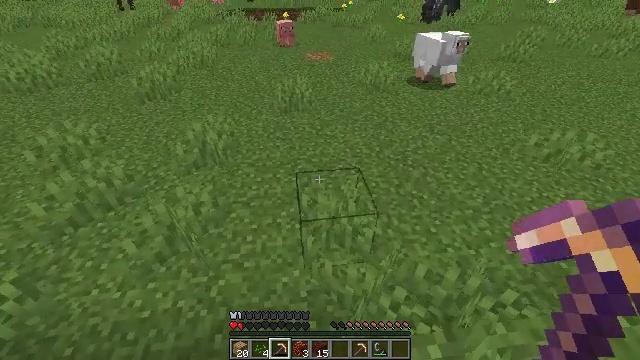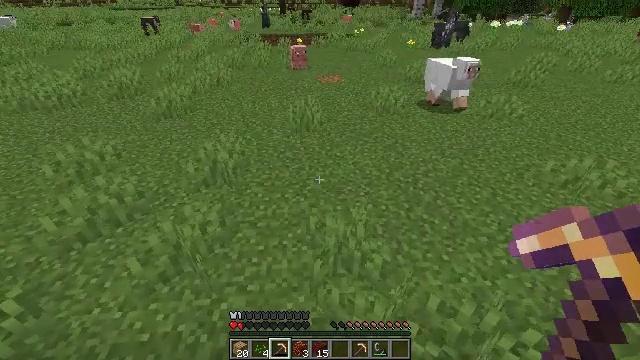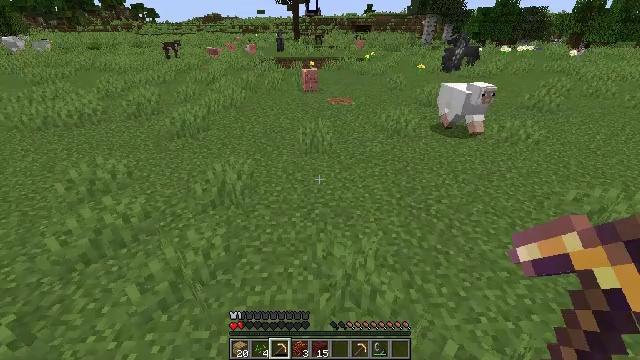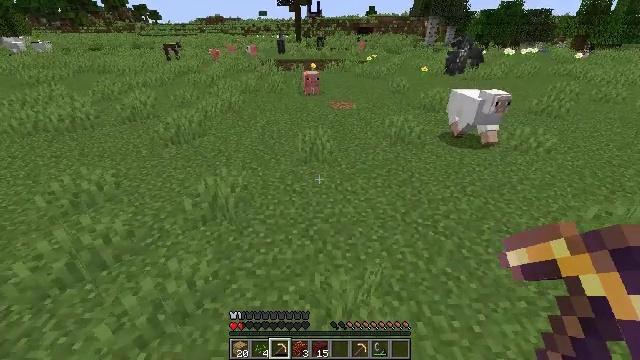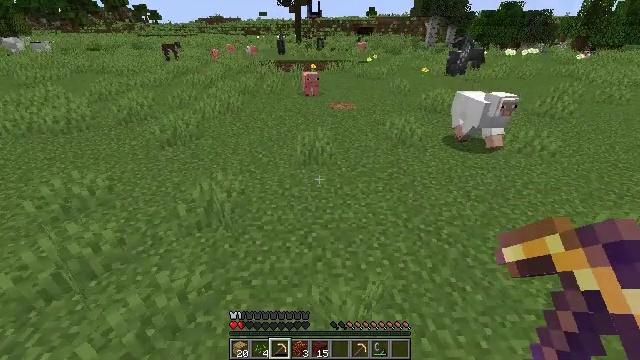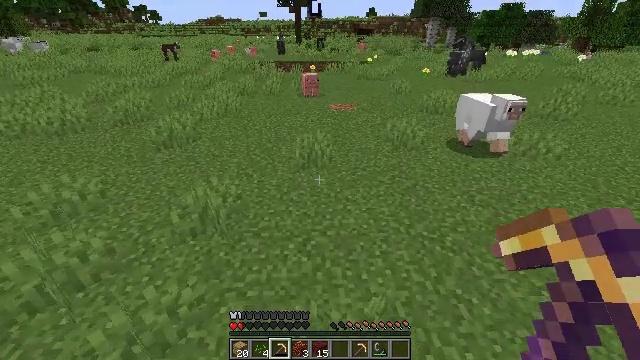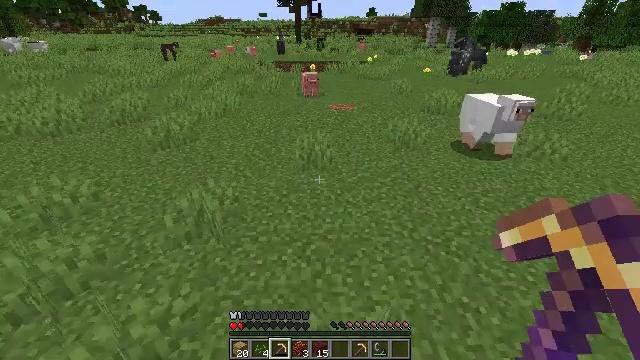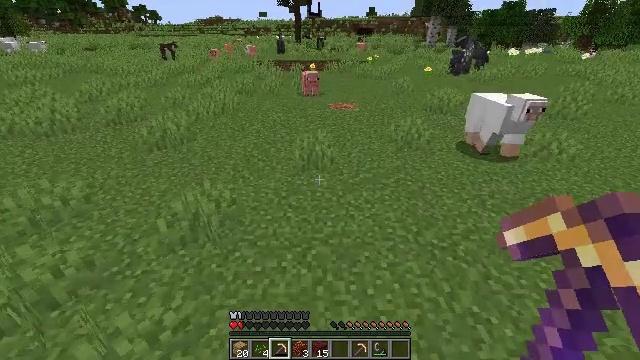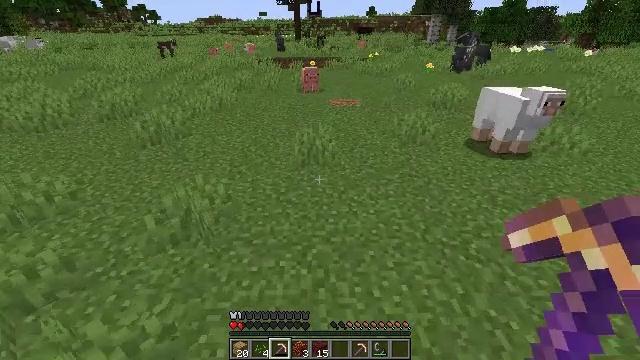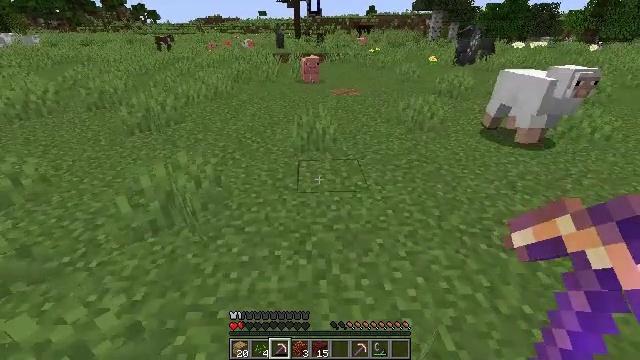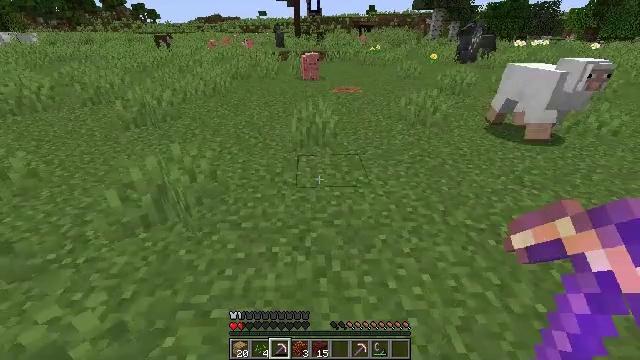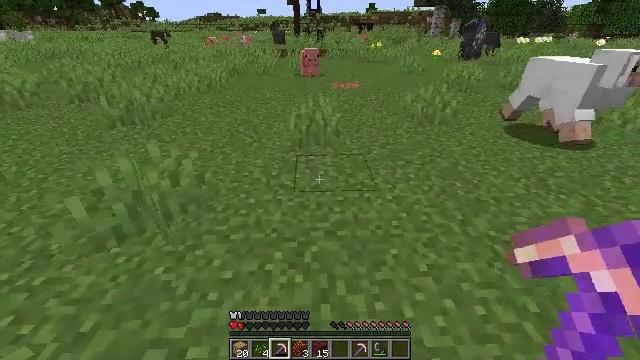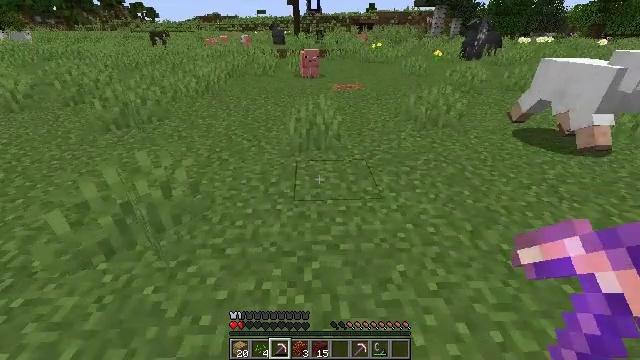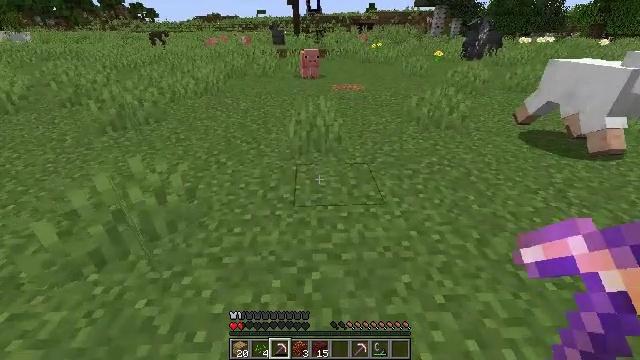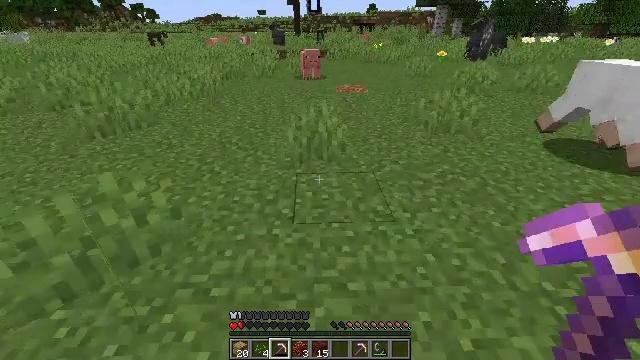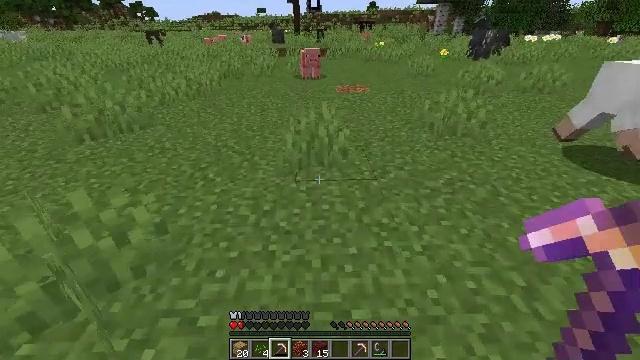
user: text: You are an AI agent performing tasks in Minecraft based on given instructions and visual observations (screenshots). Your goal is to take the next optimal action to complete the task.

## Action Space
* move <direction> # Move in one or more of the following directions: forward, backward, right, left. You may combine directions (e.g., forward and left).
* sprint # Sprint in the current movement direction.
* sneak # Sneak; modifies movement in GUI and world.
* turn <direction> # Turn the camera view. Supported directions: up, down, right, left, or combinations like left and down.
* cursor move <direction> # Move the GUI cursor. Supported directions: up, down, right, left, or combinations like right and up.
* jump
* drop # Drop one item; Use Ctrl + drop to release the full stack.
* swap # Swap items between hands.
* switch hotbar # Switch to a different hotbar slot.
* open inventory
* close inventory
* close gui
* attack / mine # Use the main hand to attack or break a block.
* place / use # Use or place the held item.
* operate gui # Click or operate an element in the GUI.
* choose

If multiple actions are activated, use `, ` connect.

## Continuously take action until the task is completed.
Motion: motion action
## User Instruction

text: Harvest stone in the caves.
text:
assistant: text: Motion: move forward, turn left and up
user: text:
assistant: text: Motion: move forward, turn left and up
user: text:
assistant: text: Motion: move forward
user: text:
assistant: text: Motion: move forward
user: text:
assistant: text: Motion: move forward
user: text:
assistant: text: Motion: move forward
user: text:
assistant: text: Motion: move forward
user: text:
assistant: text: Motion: move forward
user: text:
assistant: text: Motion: move forward
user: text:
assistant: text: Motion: move forward
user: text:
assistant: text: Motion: move forward
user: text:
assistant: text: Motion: move forward
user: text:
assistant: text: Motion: move forward
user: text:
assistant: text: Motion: move forward
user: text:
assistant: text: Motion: move forward
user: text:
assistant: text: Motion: move forward
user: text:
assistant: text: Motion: move forward
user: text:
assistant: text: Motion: move forward
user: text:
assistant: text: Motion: move forward
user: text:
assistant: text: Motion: move forward
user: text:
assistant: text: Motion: move forward
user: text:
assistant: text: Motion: move forward
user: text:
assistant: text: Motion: move forward
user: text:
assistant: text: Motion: move forward
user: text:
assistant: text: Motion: move forward
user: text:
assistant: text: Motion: move forward
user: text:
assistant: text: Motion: move forward
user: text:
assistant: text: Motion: move forward
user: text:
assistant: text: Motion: move forward
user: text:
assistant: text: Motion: move forward